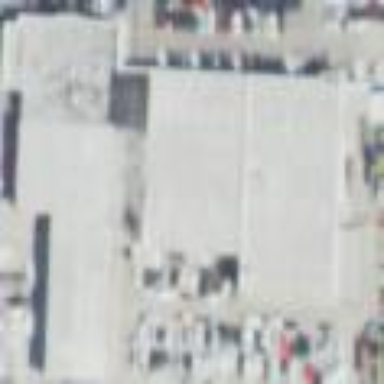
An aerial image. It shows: Building.